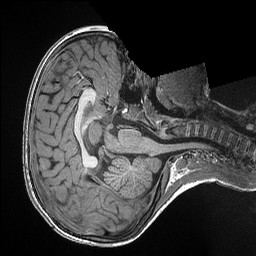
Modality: T1w
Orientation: axial
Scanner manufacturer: siemens
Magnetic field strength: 3 T
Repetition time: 2.3 s
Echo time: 0.00298 s